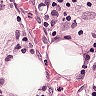
Metastatic tissue present: yes